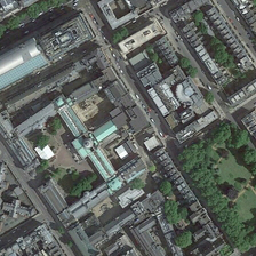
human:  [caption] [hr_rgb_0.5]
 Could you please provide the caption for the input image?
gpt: A lot of people are on the street.

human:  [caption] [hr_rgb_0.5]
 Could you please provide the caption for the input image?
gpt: A lot of cars are parked on the side of the road.

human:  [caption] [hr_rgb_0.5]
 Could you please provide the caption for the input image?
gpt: Many cars parked the road.

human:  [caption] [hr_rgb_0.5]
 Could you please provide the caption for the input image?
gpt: a lot of cars parked around the street.

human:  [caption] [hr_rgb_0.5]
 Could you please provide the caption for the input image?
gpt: A bunch of cars parked at the REDOR's on the road.